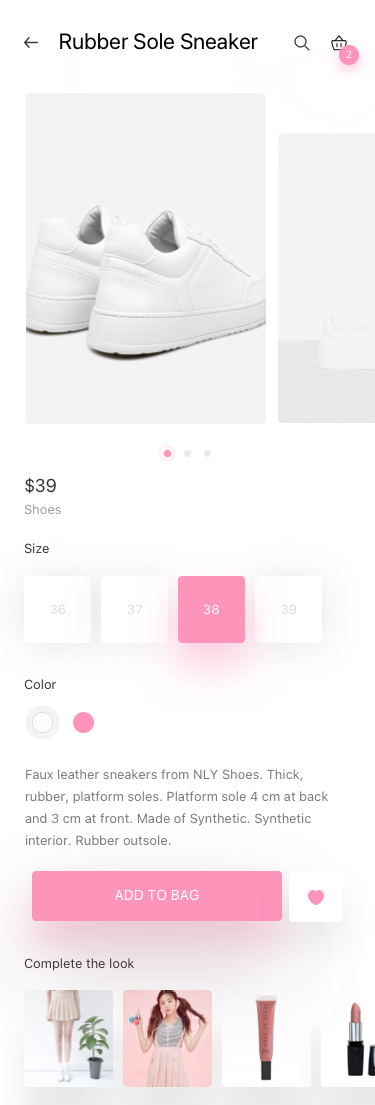
Text in this UI design:
Color
39
37
36
38
Size
Shoes
$39
Complete the look
Faux leather sneakers from NLY Shoes. Thick, rubber, platform soles. Platform sole 4 cm at back and 3 cm at front. Made of Synthetic. Synthetic interior. Rubber outsole.
Rubber Sole Sneaker
2